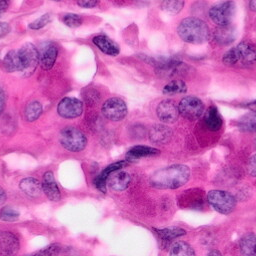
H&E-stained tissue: Pancreatic